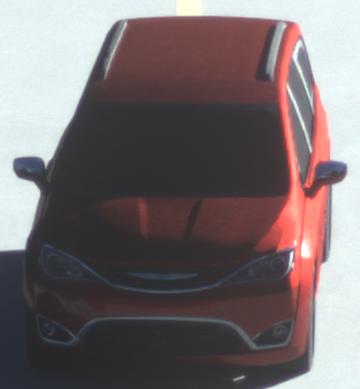
Make: Chrysler
Model: Pacifica
Detailed model: -
Model produced from: 2016
Model produced until: 2020
Doors: 5
Color: red
Road condition: dry road
Daytime: sunrise or sunset
Contrast: medium contrast